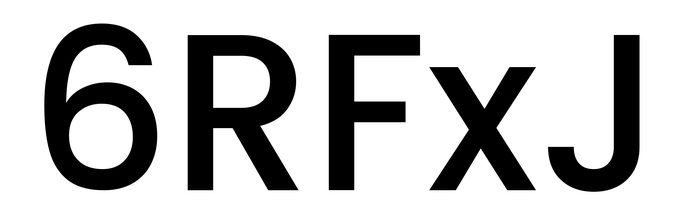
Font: Poppins-Medium